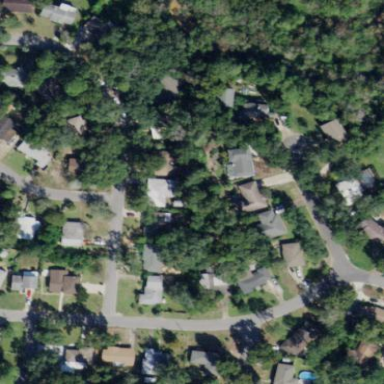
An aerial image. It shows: Residential area consisting of single-family homes.